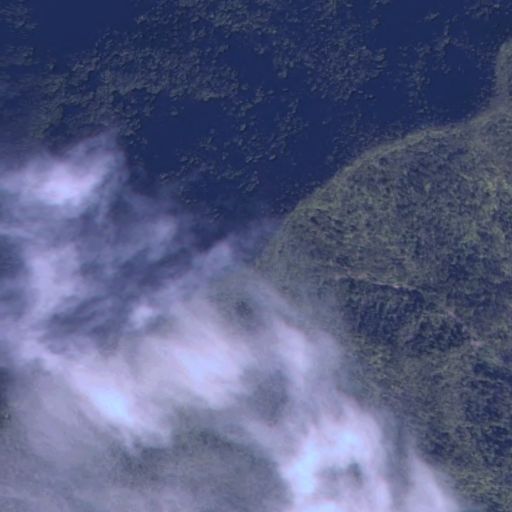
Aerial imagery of mountain in Hawaii named Makaopihi containing only unknown